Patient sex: M
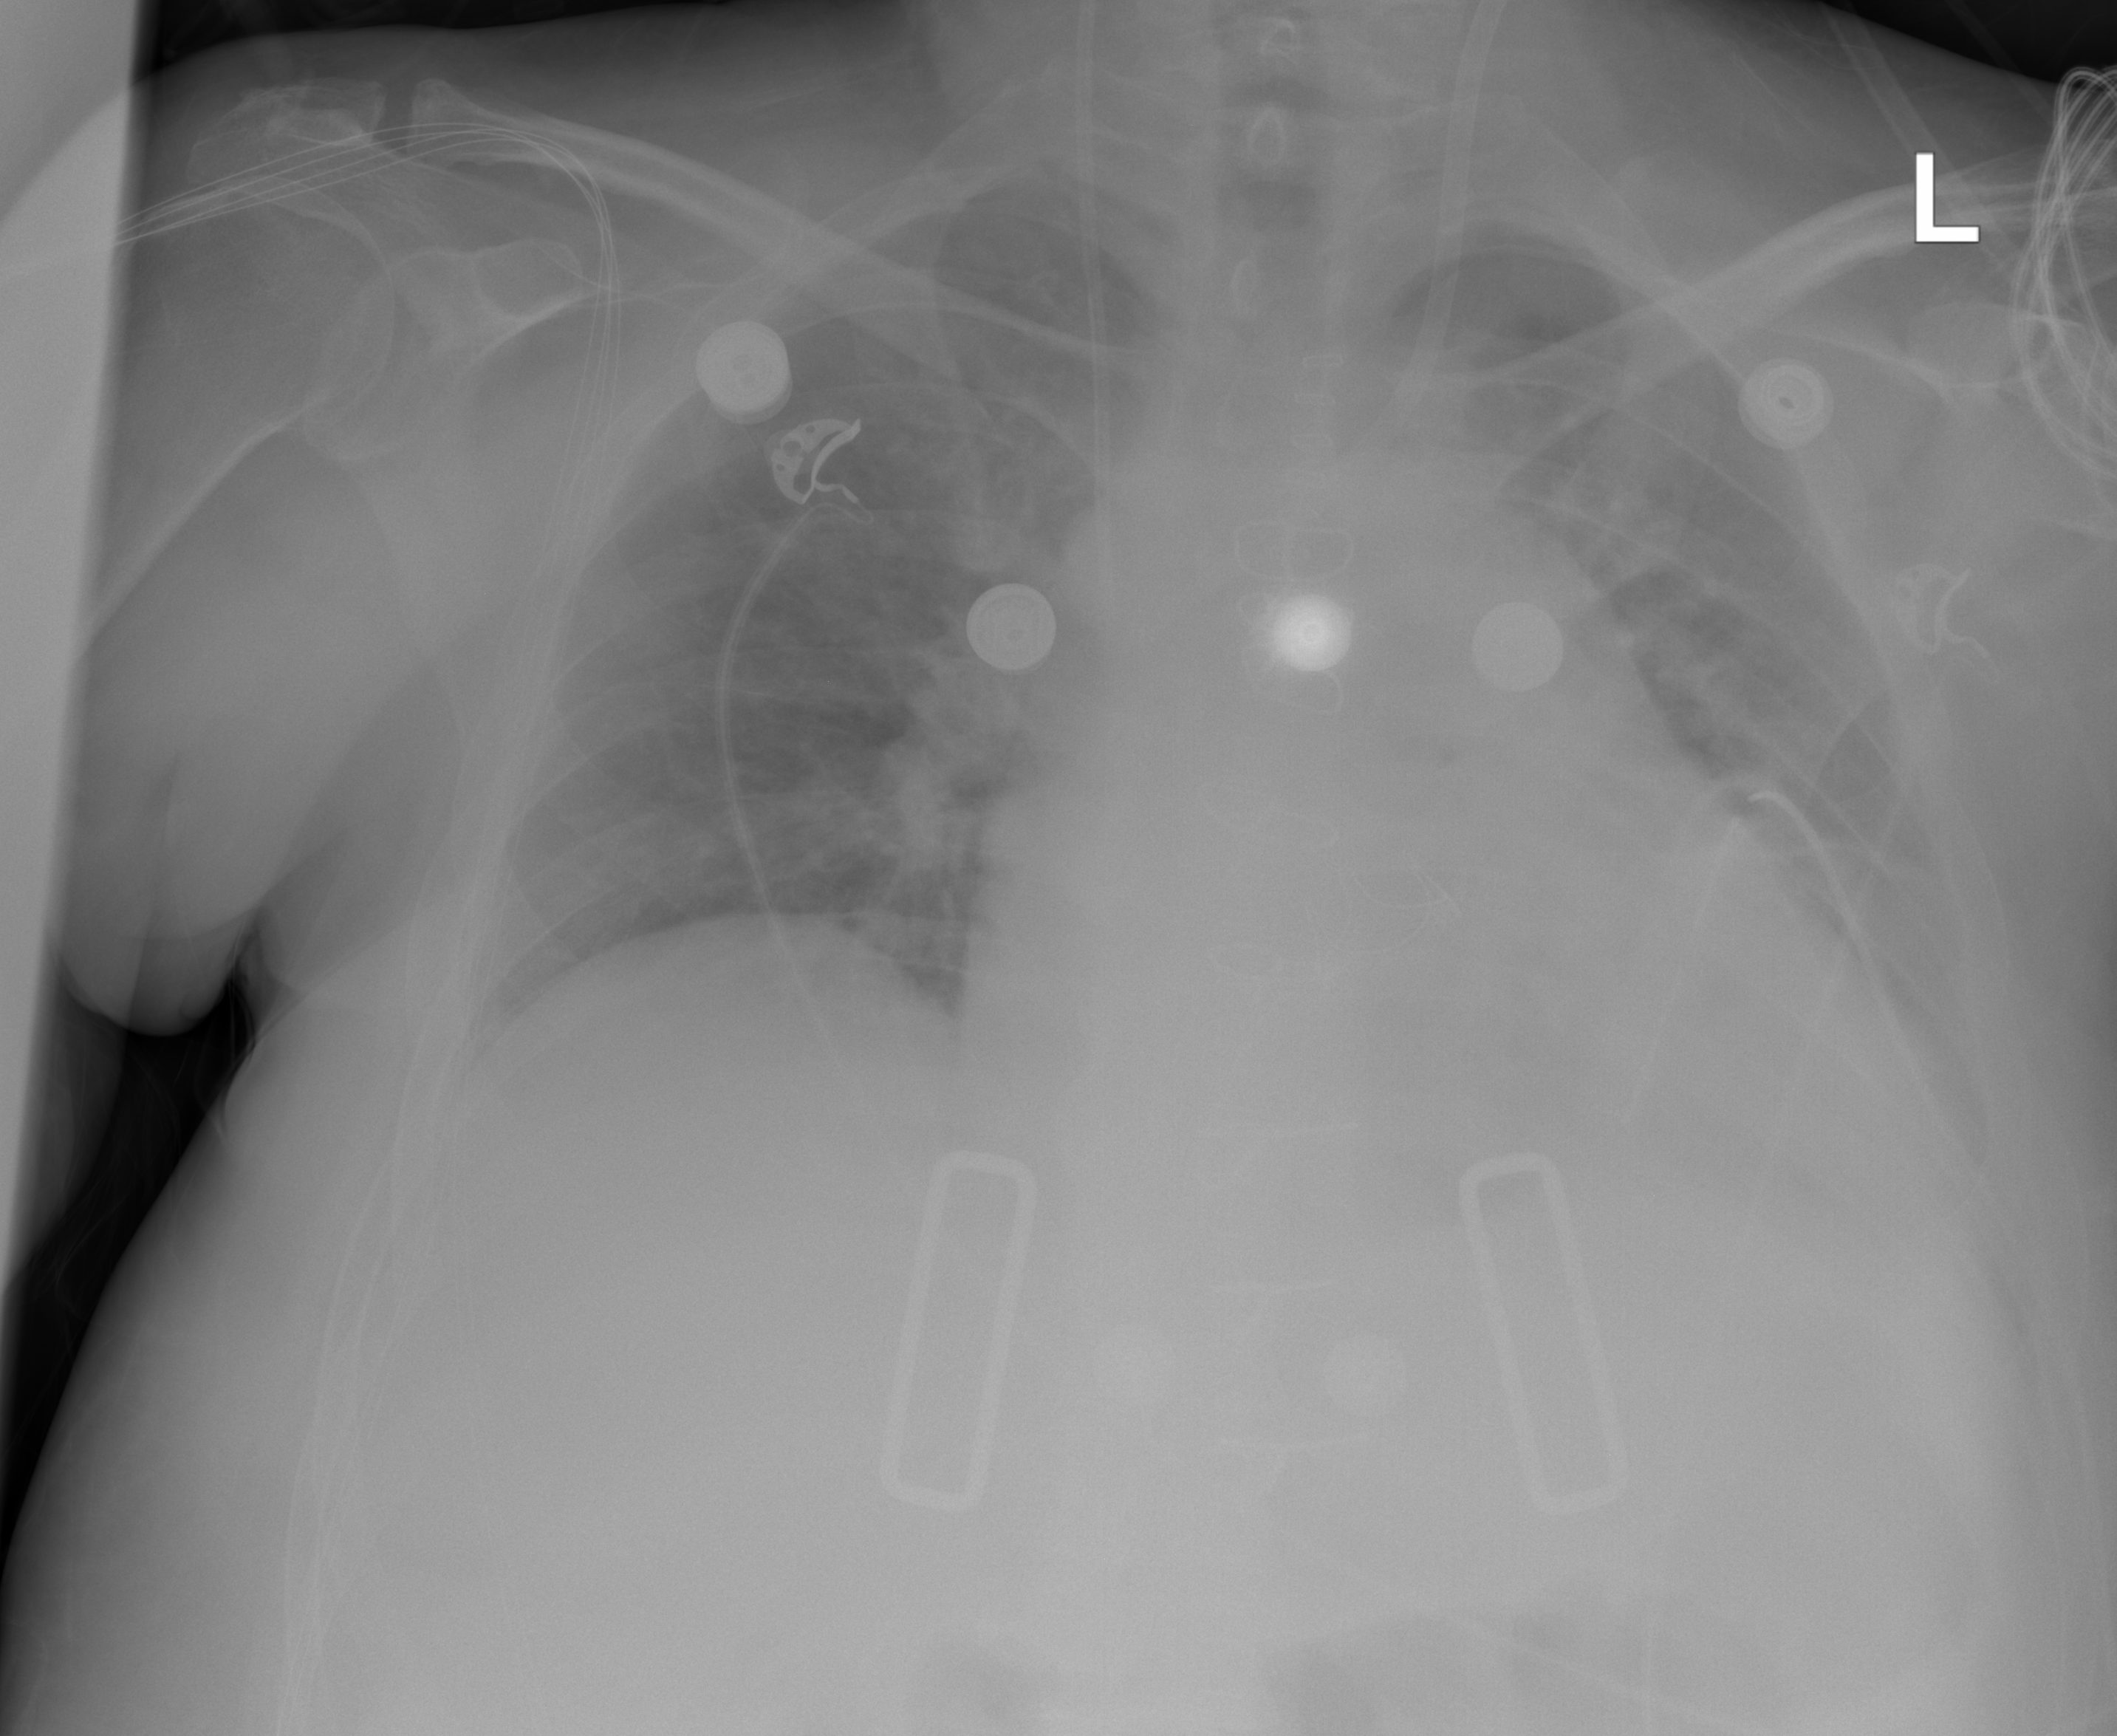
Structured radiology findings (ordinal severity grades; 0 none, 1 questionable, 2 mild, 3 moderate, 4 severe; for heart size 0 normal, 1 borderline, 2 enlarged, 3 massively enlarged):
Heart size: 2
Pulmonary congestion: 2
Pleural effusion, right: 0
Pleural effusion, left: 2
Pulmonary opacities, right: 0
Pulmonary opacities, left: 0
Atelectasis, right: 0
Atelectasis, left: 0